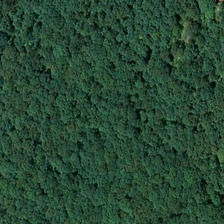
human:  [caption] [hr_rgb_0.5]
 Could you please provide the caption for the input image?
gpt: many green trees are in forest .

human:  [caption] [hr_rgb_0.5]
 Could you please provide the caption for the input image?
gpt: many green trees are in forest .

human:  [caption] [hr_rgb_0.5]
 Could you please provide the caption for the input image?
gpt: many green trees are in forest .

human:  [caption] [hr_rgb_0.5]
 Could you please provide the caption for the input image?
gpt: many green trees are in forest .

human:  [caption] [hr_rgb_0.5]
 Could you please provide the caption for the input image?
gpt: many green trees are in forest .